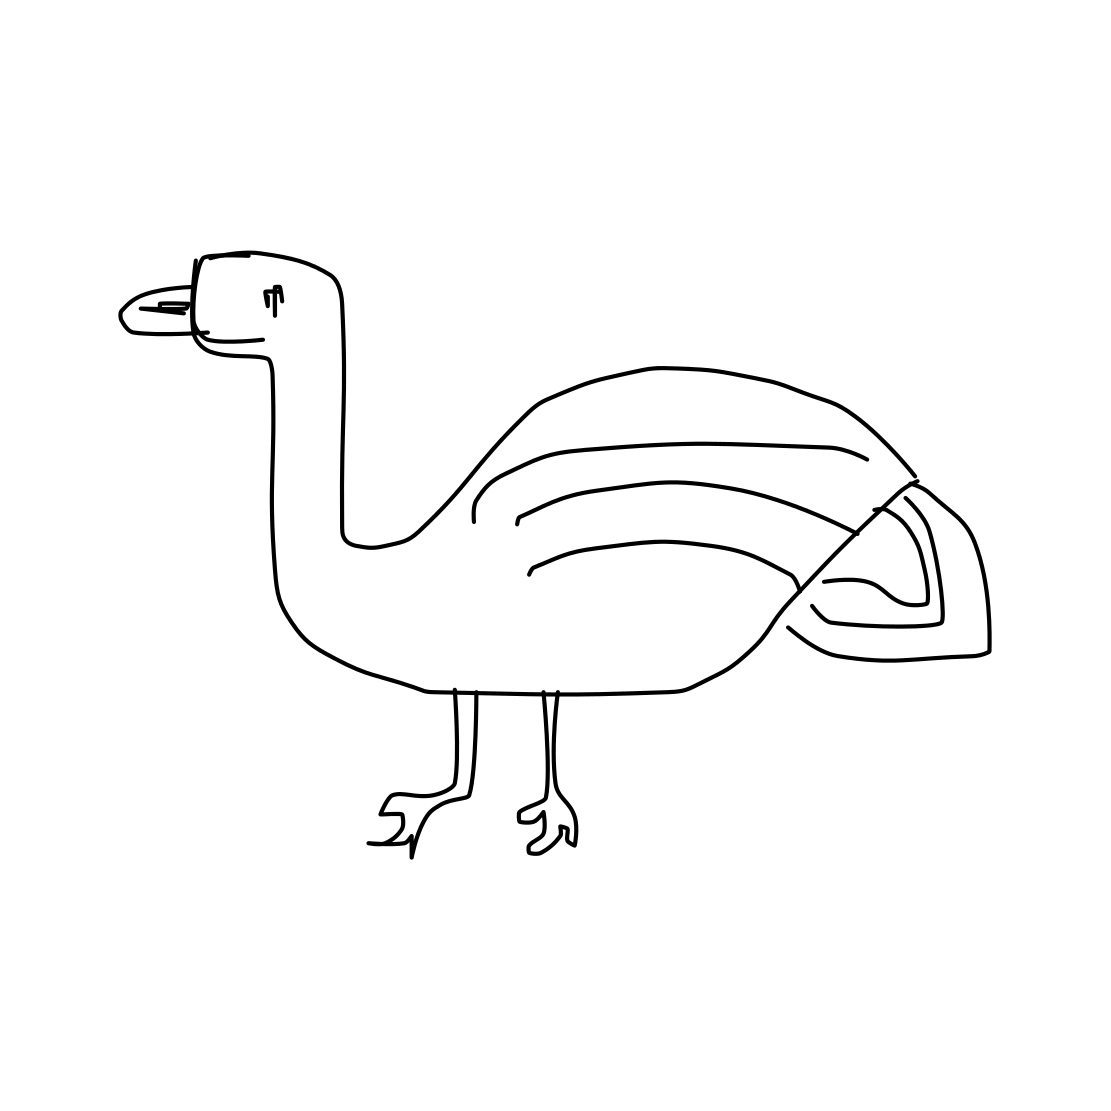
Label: swan